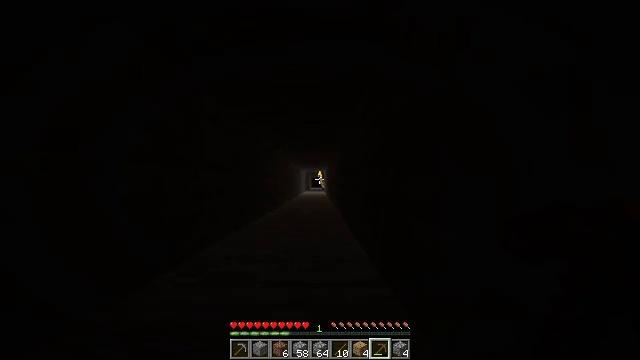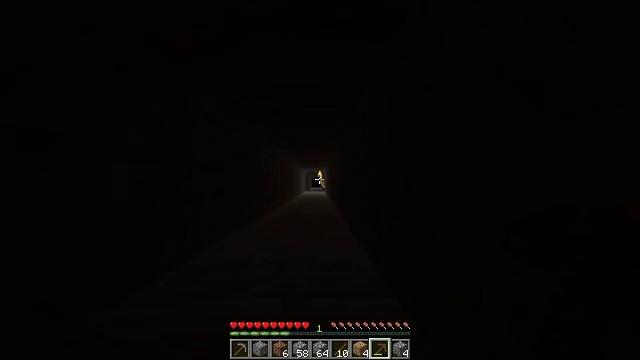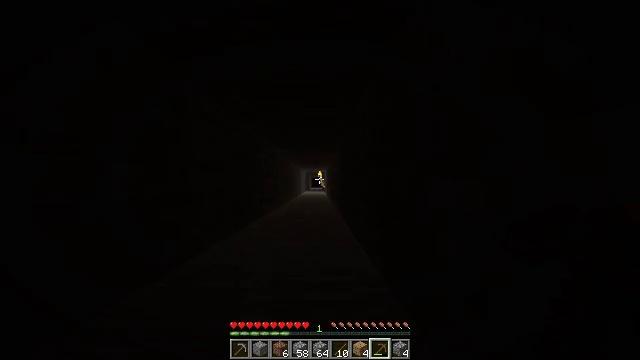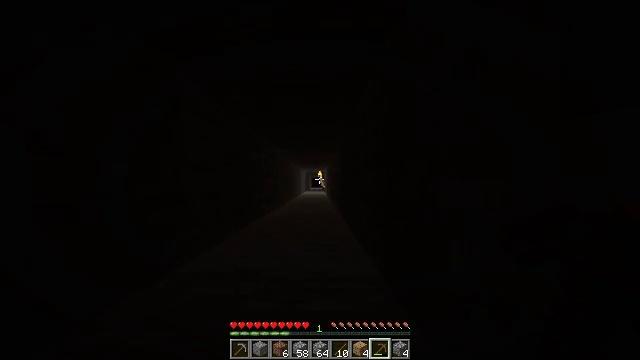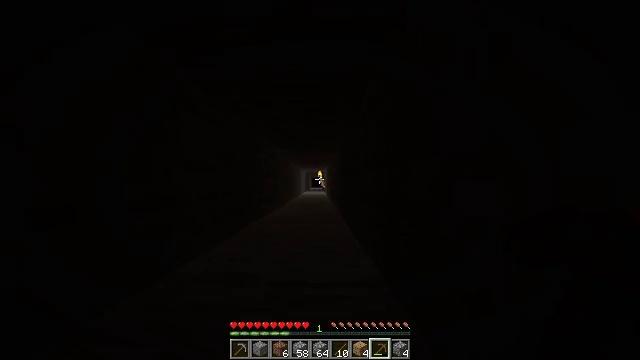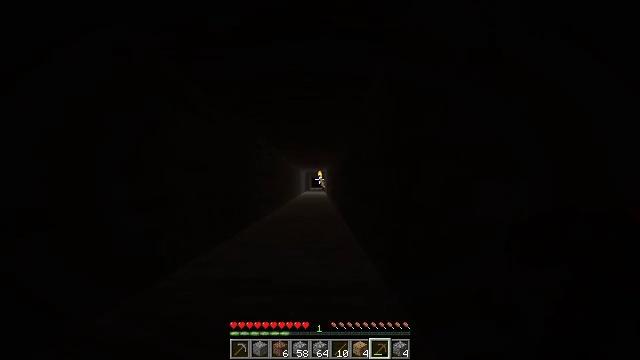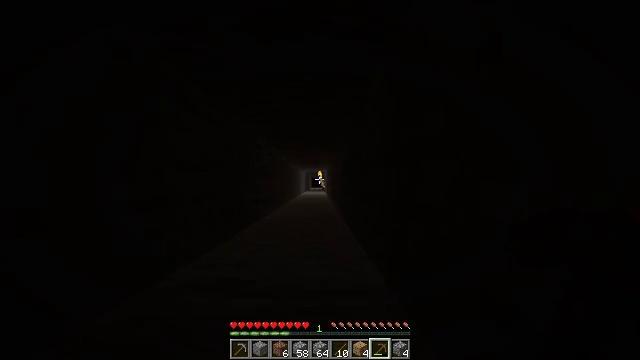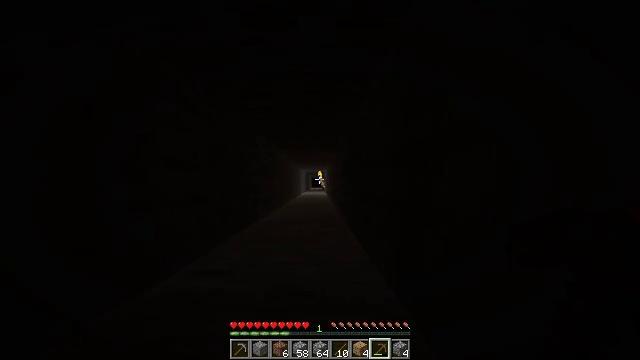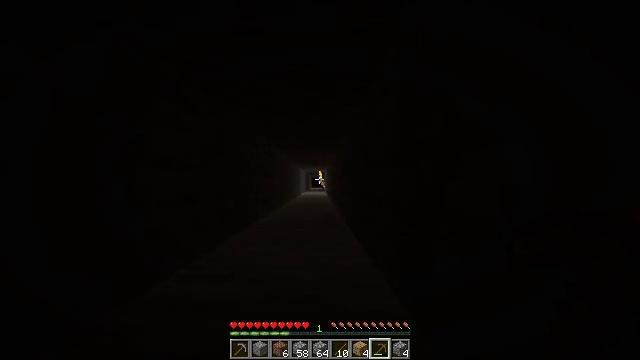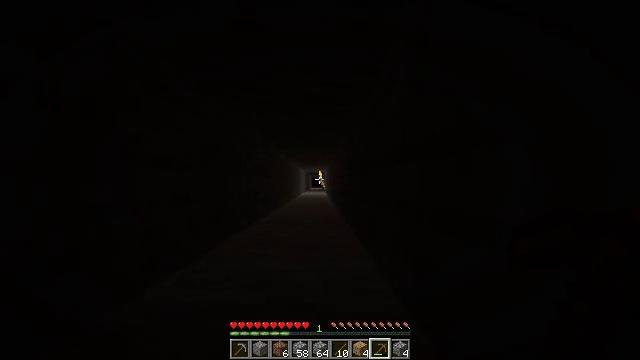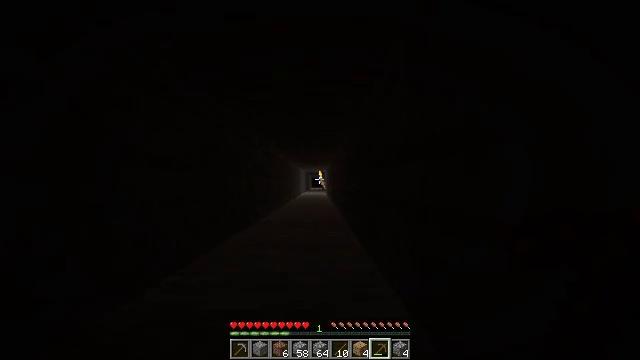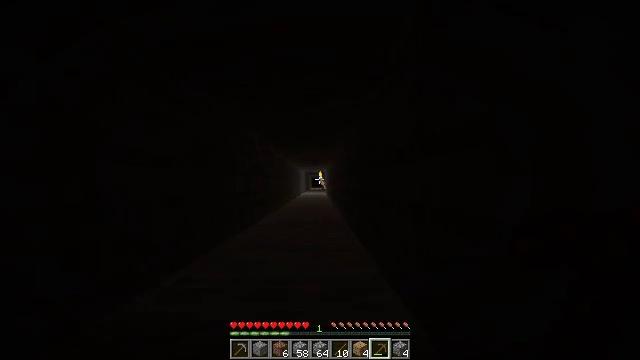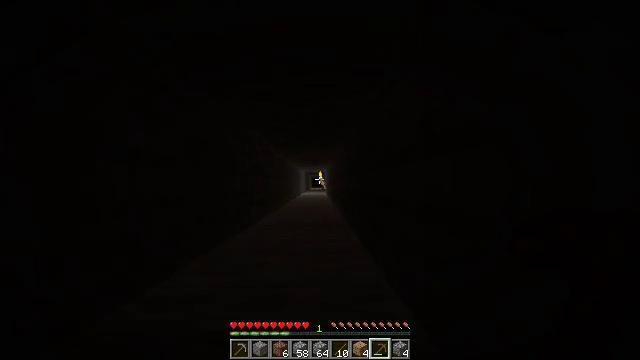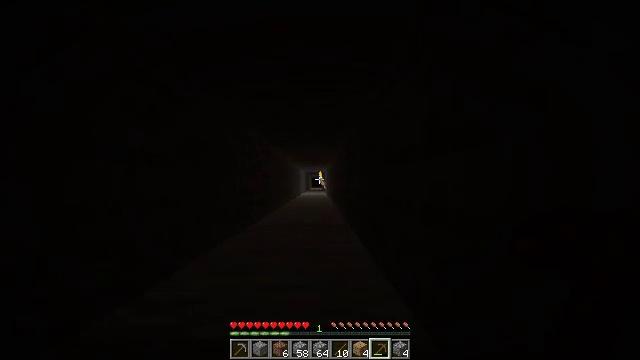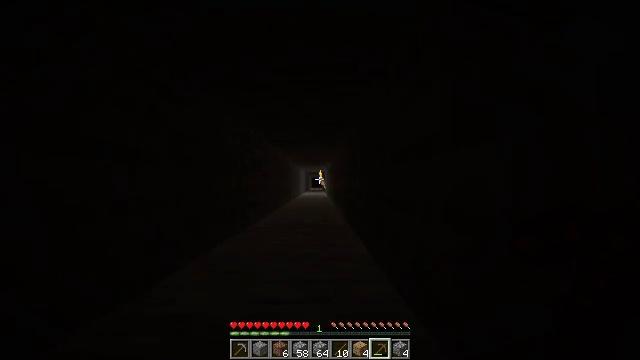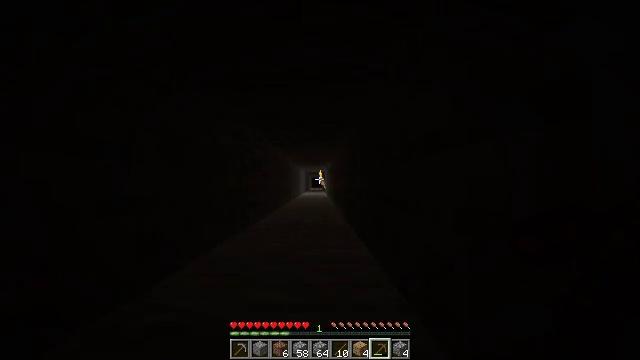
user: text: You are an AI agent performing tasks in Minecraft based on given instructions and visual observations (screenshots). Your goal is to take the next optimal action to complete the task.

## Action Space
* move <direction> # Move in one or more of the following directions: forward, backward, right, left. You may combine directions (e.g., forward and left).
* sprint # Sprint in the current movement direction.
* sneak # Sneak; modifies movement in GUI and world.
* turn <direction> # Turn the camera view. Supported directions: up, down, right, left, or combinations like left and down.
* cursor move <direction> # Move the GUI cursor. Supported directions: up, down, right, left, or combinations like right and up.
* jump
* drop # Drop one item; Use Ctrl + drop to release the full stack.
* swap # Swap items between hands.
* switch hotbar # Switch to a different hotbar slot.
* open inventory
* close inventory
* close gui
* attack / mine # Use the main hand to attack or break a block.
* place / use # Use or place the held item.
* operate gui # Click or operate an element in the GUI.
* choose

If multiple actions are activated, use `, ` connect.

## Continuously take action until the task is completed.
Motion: motion action
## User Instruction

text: Gather the wall torch from the wall.
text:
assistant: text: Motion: move forward
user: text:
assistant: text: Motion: move forward
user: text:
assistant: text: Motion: move forward
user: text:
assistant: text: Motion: move forward
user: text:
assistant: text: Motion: move forward
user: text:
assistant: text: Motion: move forward
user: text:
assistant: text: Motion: move forward
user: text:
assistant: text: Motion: move forward
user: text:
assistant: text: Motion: move forward
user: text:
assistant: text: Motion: move forward
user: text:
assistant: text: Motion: move forward
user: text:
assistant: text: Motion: move forward
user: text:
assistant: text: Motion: move forward
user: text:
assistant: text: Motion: move forward
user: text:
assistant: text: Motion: move forward
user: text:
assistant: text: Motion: move forward
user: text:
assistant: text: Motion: move forward
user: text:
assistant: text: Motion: move forward
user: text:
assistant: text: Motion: move forward
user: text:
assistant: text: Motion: move forward
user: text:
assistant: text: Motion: move forward
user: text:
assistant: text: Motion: move forward
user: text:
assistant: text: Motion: move forward
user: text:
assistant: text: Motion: move forward
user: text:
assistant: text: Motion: move forward
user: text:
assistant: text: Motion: move forward
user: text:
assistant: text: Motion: move forward
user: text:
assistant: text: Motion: move forward
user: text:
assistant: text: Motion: move forward
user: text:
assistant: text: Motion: move forward